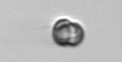
Label: Dinophyceae